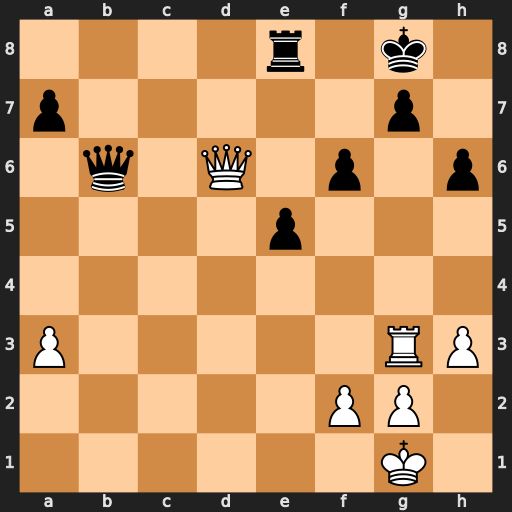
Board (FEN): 4r1k1/p5p1/1q1Q1p1p/4p3/8/P5RP/5PP1/6K1
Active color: w
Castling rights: -
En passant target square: -
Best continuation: Qd7 Qb1+ Kh2 g5 Qxe8+